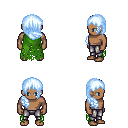
a pixel art fantasy rpg character, male body template, human, dark skin, green tattered cape, metal pants, white cyan right-swept hairstyle, four views (front, back, left, right), 2x2 character sprite sheet, small pixel art, hard edges, no anti-aliasing